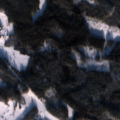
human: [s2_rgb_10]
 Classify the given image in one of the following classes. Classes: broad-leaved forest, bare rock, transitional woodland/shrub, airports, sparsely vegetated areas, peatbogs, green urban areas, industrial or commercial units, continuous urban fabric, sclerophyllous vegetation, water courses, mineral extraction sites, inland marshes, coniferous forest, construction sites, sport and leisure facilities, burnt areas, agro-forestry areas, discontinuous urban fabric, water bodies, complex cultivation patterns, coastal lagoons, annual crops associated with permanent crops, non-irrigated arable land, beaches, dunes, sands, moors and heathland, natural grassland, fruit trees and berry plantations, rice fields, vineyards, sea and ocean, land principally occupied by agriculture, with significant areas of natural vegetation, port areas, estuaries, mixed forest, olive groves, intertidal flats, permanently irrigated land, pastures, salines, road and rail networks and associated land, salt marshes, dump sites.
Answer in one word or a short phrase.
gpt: non-irrigated arable land, land principally occupied by agriculture, with significant areas of natural vegetation, coniferous forest, mixed forest